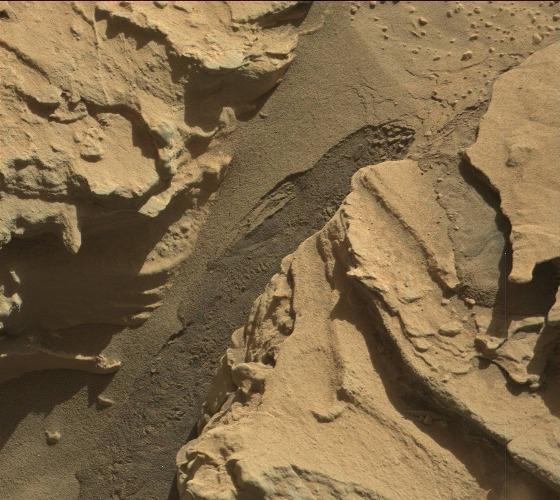
Terrain classes present: Bedrock, Gravel / Sand / Soil, Rock, Shadow